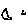
Label: moon